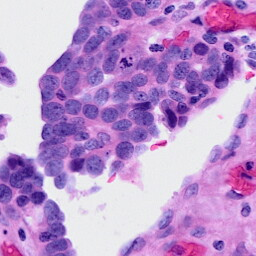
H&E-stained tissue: Ovarian